Question: I have see some cool effects that put two text input fields in one as a form! I have attached an image for you to see so you know what I mean. Does anyone know how to create such a thing?
Can it be done with CSS?

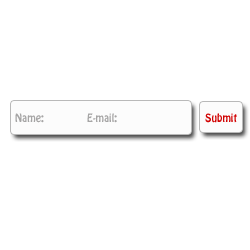
Answer: You can style it up like so - <URL>
This should set you off in the right direction
'''
<div id='holder'>
A :<input type='text' id='field1'/>
B: <input type='text' id='field1'/>
</div>
#holder {border: solid 1px red; width: 400px; background-color: white;}
input {border: none;}
input:focus{outline:none;}
'''